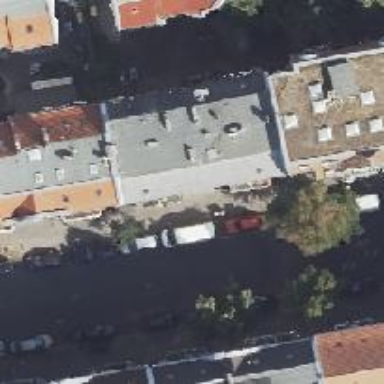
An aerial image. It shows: Parking lane area.